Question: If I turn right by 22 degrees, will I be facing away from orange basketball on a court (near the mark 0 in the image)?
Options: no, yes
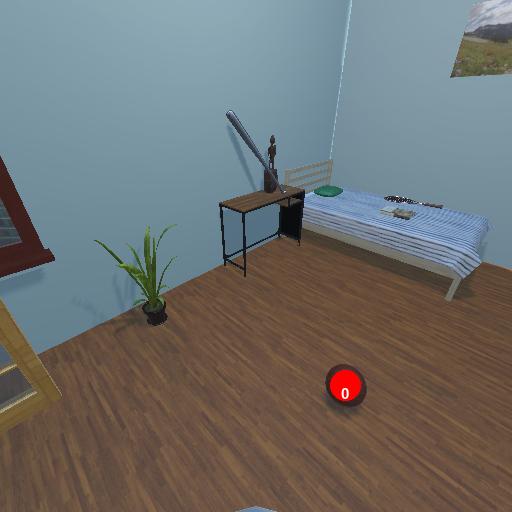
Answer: no